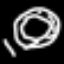
Label: donut